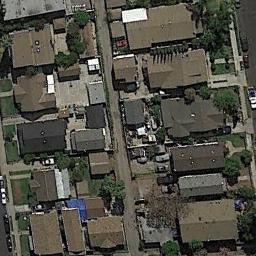
Label: residential